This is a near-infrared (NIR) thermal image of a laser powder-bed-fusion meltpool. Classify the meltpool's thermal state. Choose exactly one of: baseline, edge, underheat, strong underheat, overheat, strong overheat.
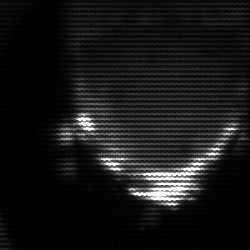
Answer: edge